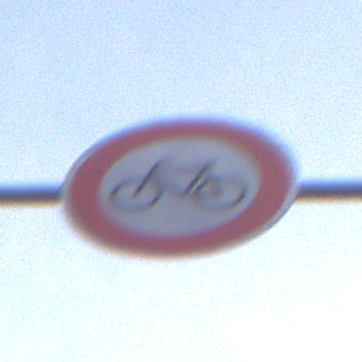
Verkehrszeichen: VerbotRadverkehr
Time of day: MorningAfternoon
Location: Outdoor (Nature)
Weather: PartlyCloudy
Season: NotSpecified
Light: Natural